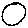
Label: circle